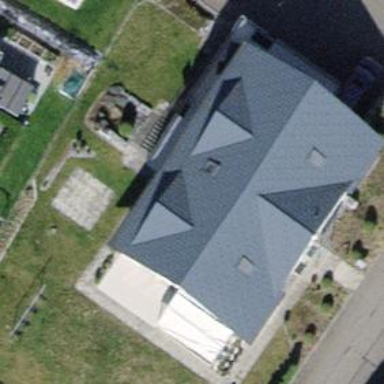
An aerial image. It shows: Detached building with gabled roof.